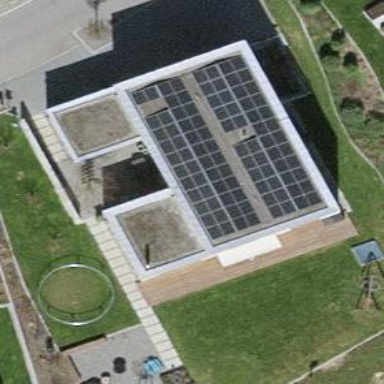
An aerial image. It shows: Solar power generator utilizing photovoltaic technology with solar photovoltaic panels.